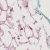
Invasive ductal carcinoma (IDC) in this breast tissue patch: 0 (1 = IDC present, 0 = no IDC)